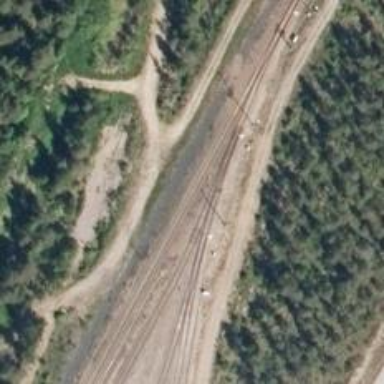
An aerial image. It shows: Railway with continuous electrified contact line.